Interaction volume radius: 5 \u00c5
Interaction volume height: 15 \u00c5
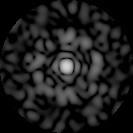
Disorder parameter: 0.8966